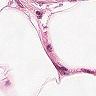
Metastatic tissue present: no